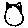
Label: cat